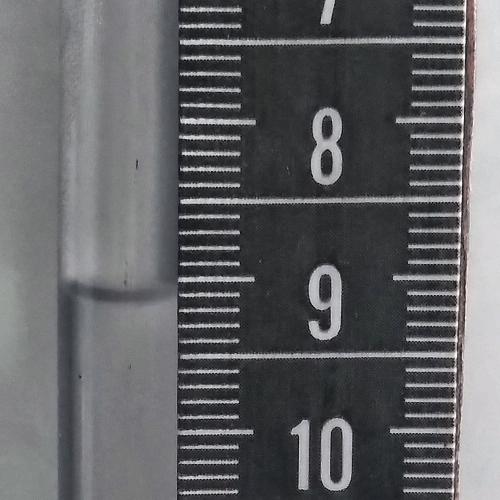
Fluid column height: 9.1 cm